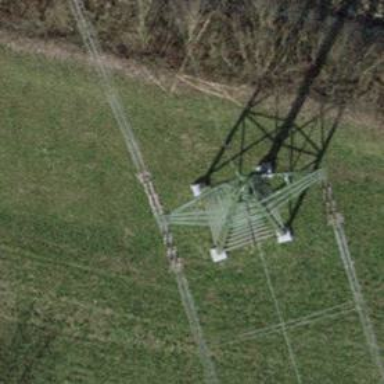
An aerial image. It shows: Power line in the image.